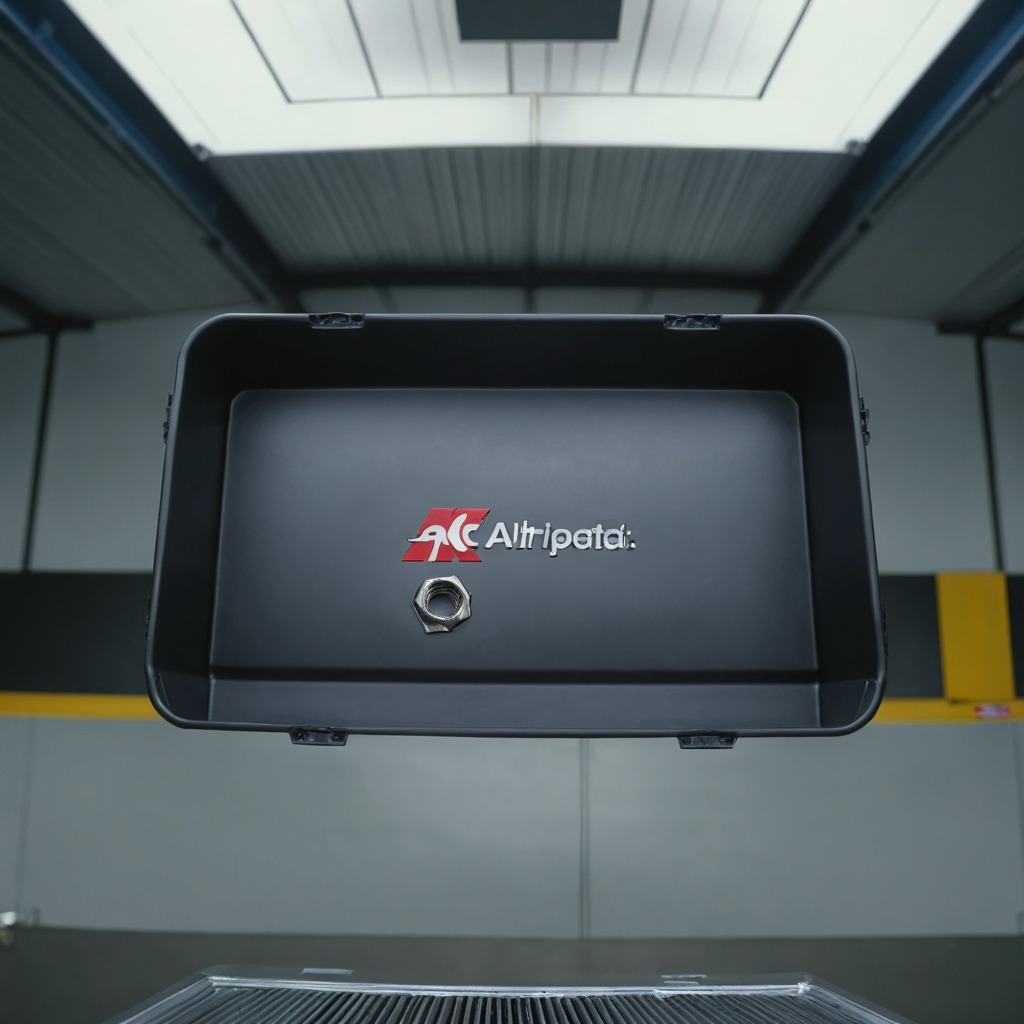
A metal nut is lying on the toolbox surface in an airplane hangar workshop 8K.